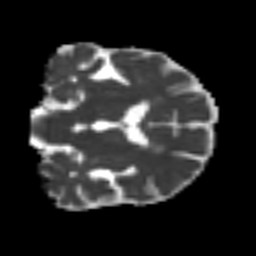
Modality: MD
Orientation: coronal
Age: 74
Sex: male
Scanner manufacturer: siemens
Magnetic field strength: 3 T
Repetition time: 4.987 s
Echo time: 0.0792 s